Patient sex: M
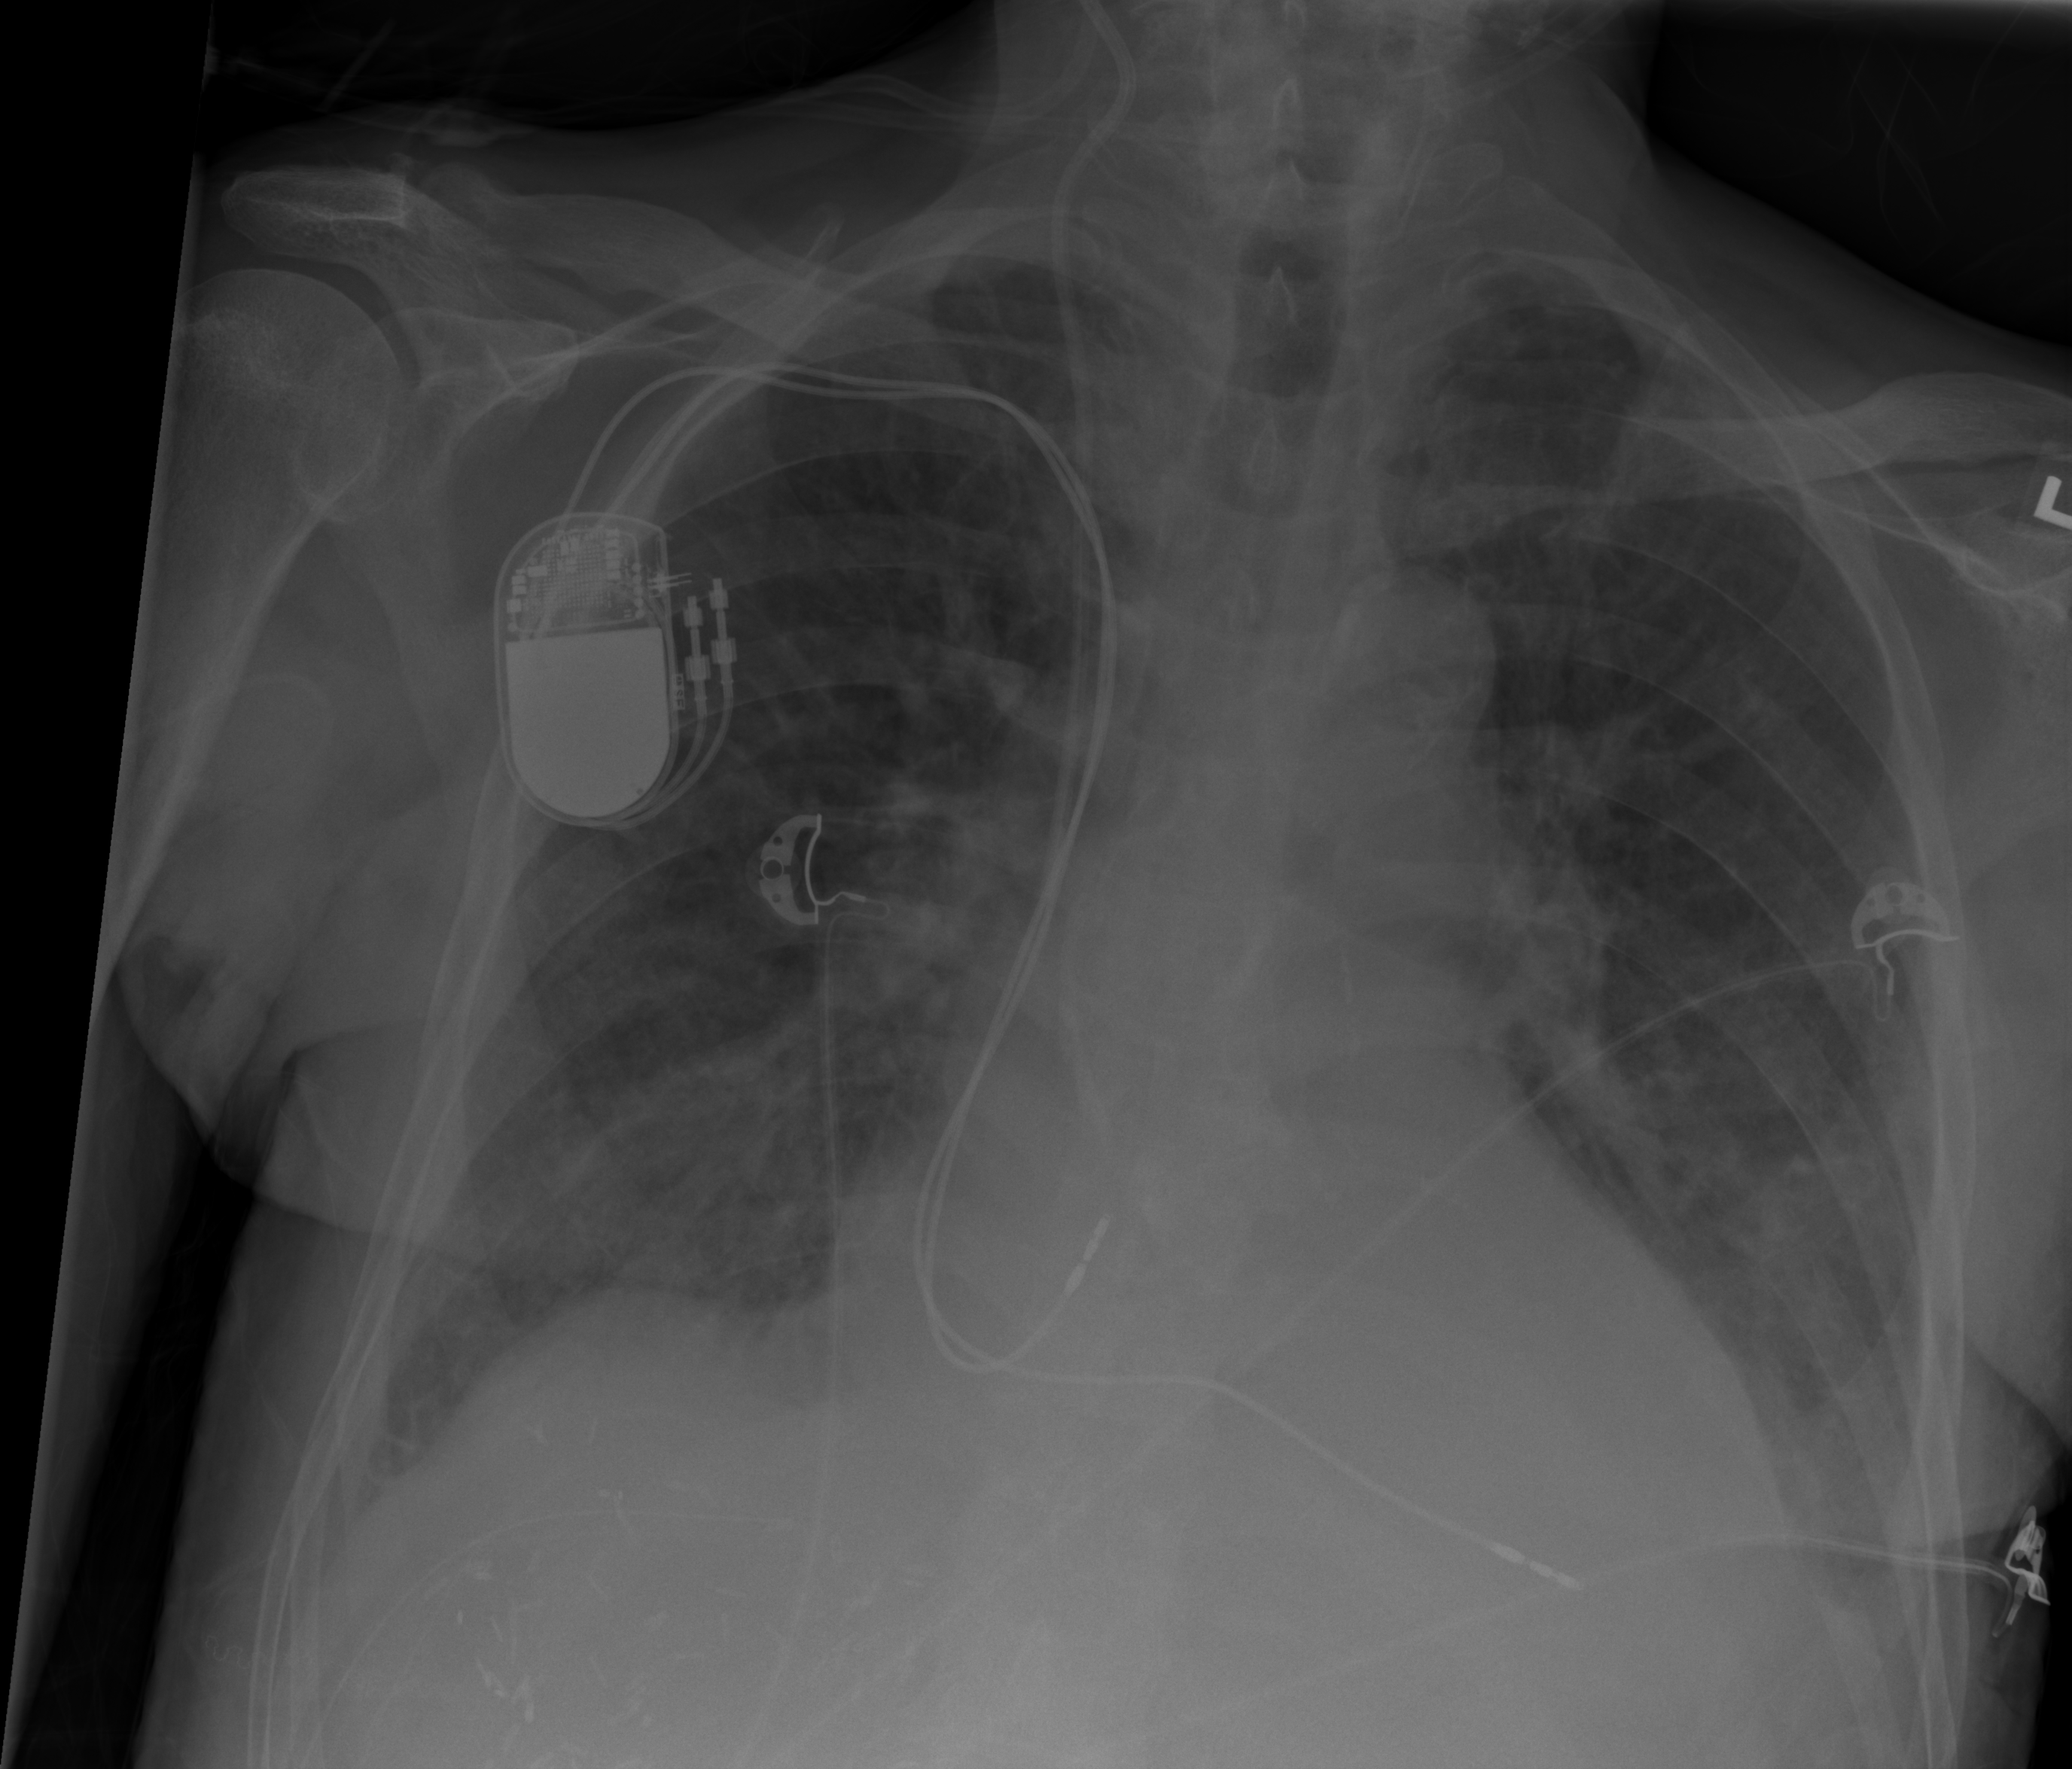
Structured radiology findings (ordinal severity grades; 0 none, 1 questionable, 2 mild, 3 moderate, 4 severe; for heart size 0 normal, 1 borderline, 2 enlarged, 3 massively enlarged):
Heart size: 2
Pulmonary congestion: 3
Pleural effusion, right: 0
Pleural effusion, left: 2
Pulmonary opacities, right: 2
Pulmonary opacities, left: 2
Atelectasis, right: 2
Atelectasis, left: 2